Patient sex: F
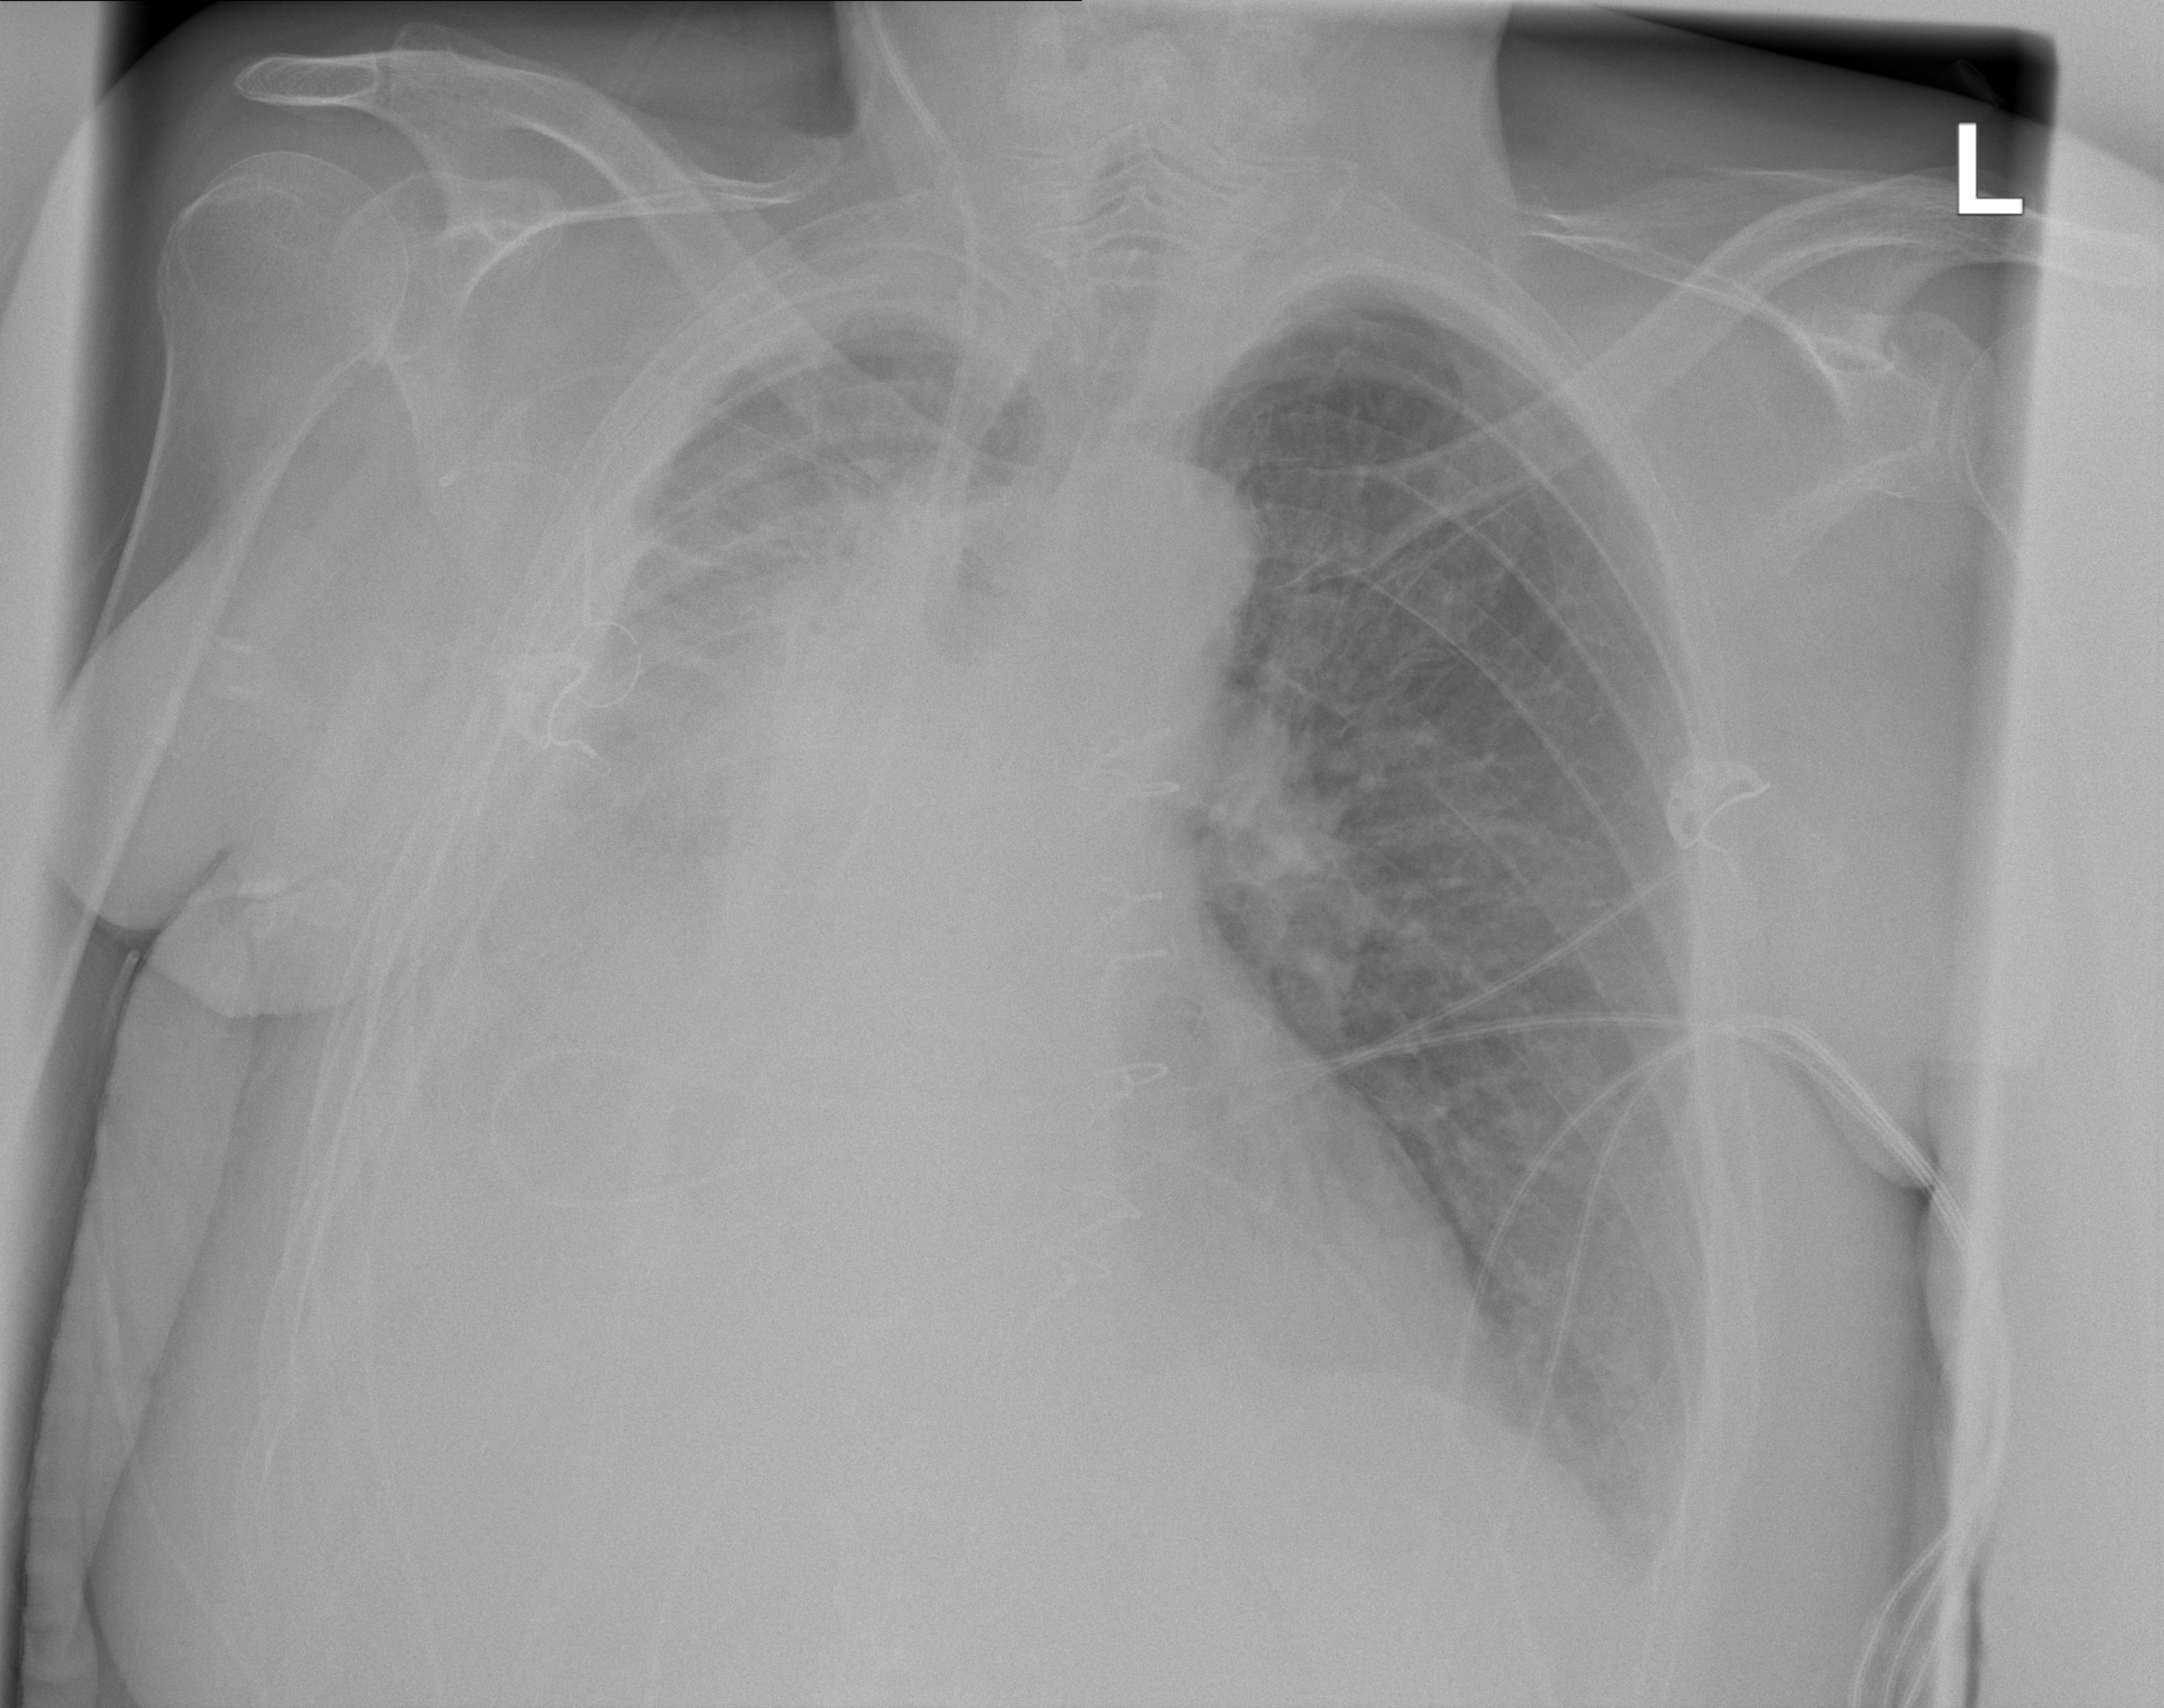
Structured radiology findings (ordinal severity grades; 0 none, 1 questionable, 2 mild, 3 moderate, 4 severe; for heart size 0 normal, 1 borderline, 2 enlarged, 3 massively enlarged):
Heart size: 1
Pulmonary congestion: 2
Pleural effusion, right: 3
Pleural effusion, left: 1
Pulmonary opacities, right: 3
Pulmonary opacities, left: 0
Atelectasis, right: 3
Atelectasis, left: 0